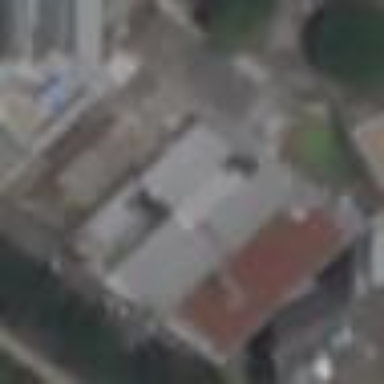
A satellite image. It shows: Commercial building.